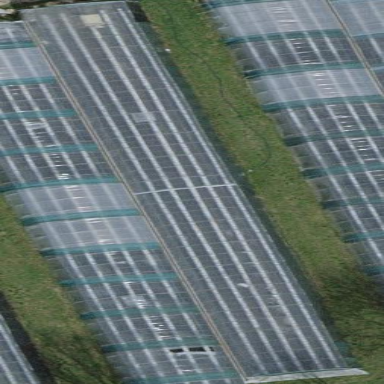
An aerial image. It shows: Greenhouse.